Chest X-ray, PA view. Patient: 62 years old, sex F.
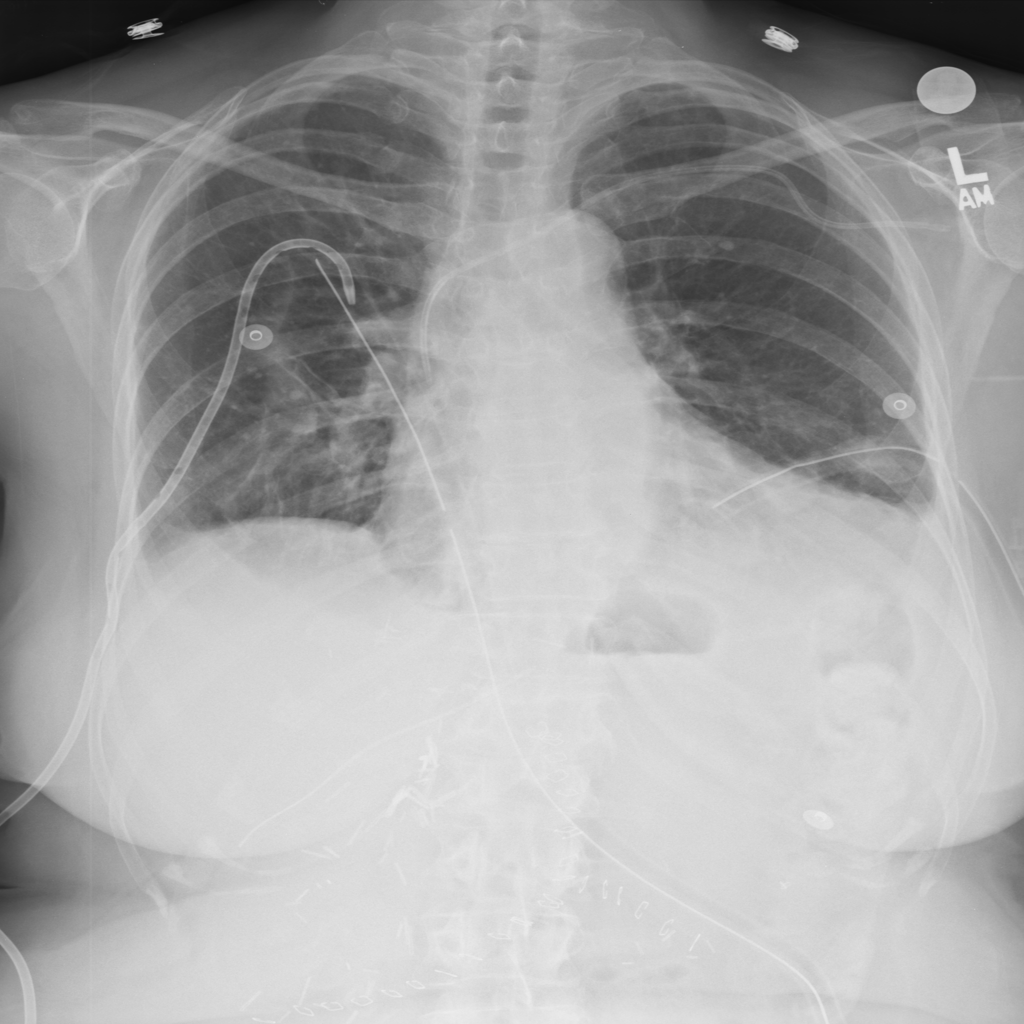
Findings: Effusion